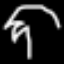
Label: palm tree